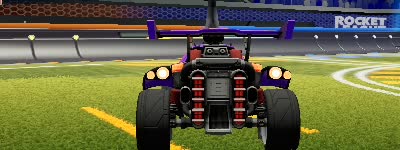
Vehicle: octane